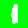
Digit: 1